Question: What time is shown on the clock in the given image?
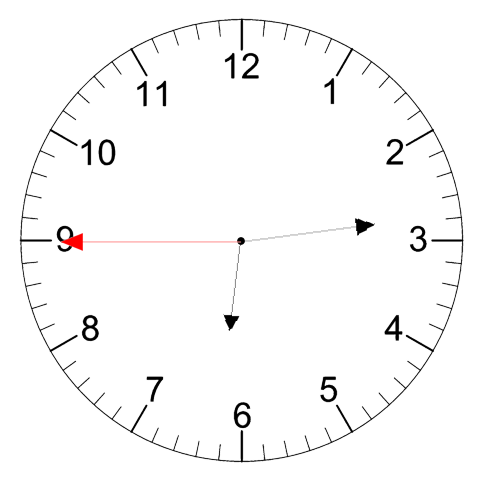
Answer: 06:13:45